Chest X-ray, AP view. Patient: 18 years old, sex M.
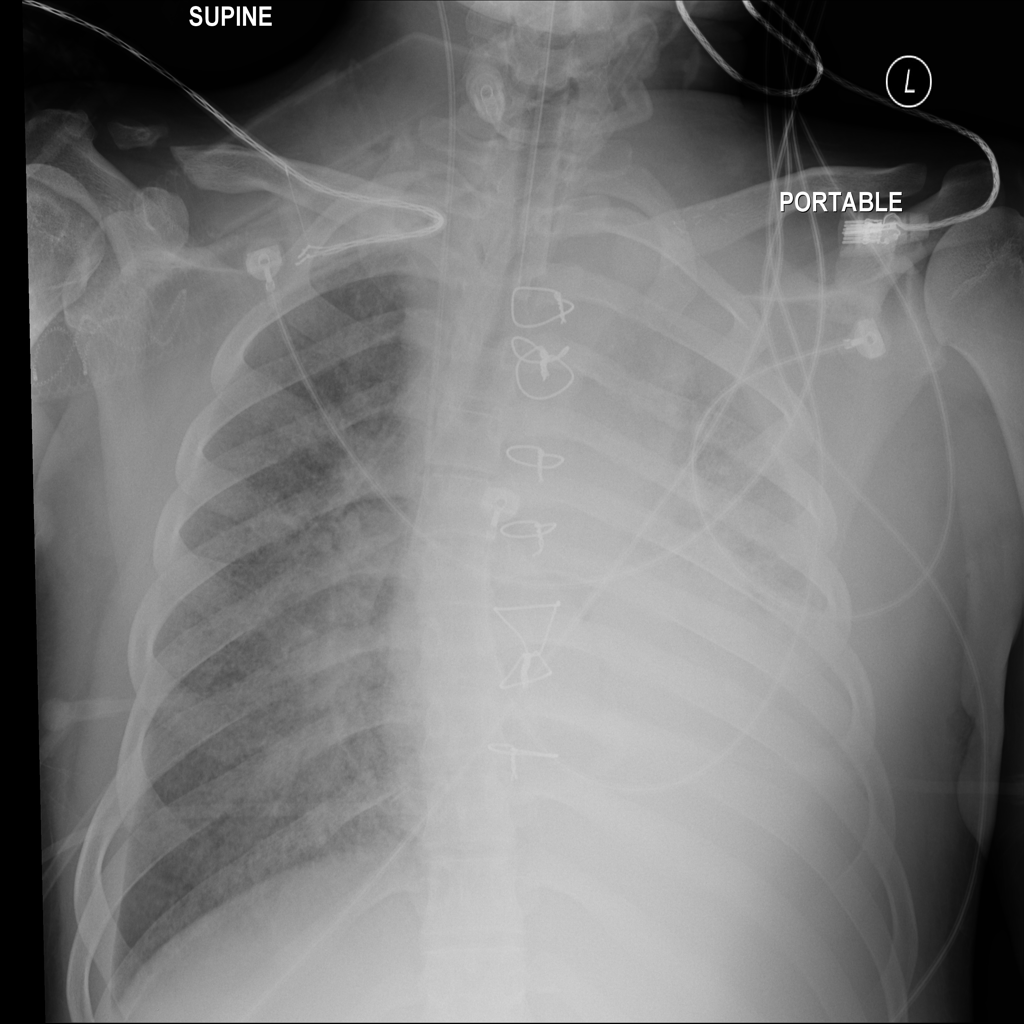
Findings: Infiltration, Pleural_Thickening